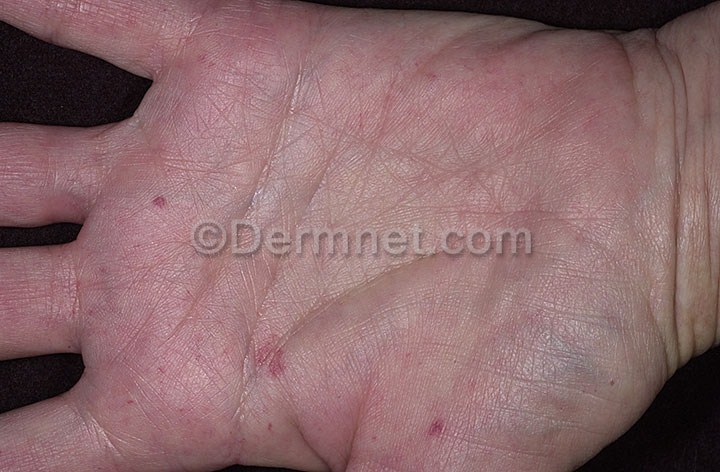
Disease: Lupus and other Connective Tissue diseases